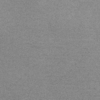
Label: dusty